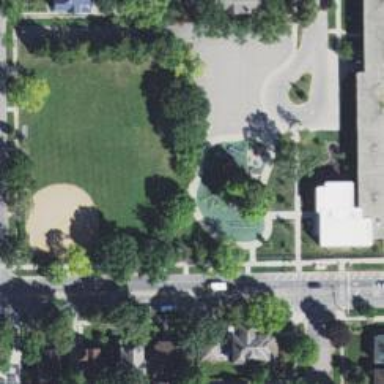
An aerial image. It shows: Playground featuring roundabout.